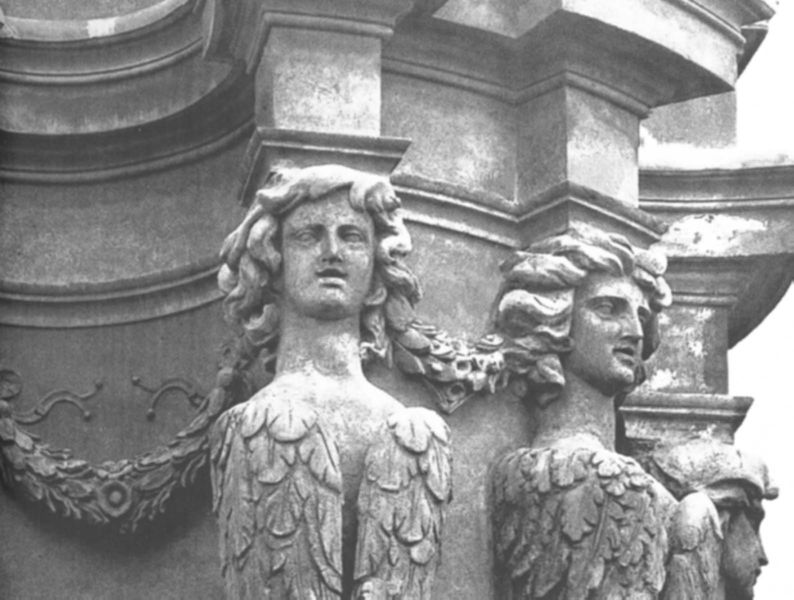
Titel: Figurlicher Schmuck des Glockenturmes von S. Andrea della Fratte in Rom
Künstler: Francesco Borromini
Standort: Rom, S. Andrea della Fratte (EU - I - Latium)
Schlagwörter: blätter, feder, flügel, kopf, mann, nackt, weiß, frauen, menschen, blumen, grau, köpfe, marmor, mund, männer, nase, schwarz, säule, blüten, gebäude, haus, gesichter, architektur, augen, federn, gesicht, sockel, stein, bild, hals, kirche, haare, girlande, lippen, locken, brunnen, rund, engel, fassade, italien, figuren, dekoration, plastik, foto, fotografie, außen, eckig, greifen, kranz, kapitelle, kapitell, girlanden, ecken, gesims, stark, wesen, tempel, geflügelt, wasserspeier, grabmal, sphinx, monument, bauschmuck, mutig, sirenen, trotzig, protomen, blättergirlanden